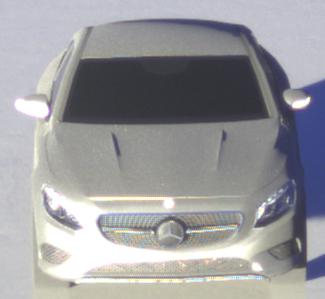
Make: Mercedes-Benz
Model: S 400 Coupé
Detailed model: S-Class (217) Coupé
Model produced from: 2015/10
Model produced until: 2017/09
Doors: 2
Color: gray
Road condition: wet road
Daytime: sunrise or sunset
Contrast: high contrast